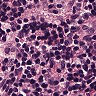
Metastatic tissue present: no